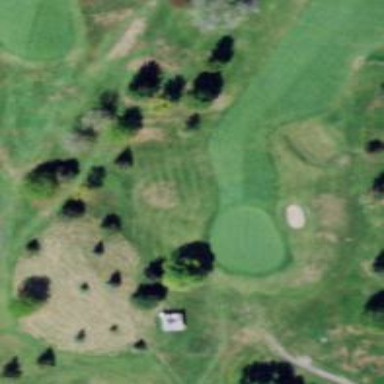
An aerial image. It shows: Golf hole.